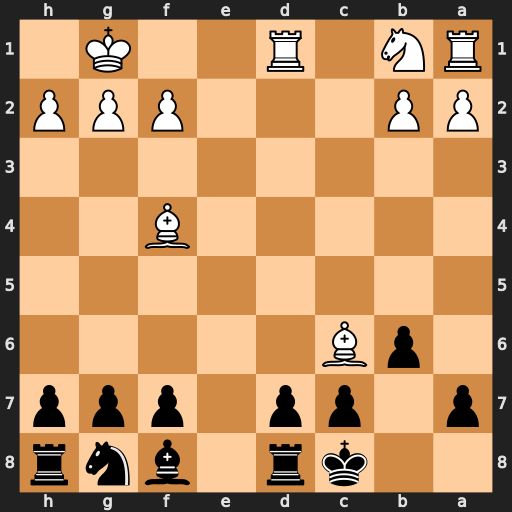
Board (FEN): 2kr1bnr/p1pp1ppp/1pB5/8/5B2/8/PP3PPP/RN1R2K1
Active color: b
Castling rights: -
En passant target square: -
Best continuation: dxc6 Rxd8+ Kxd8